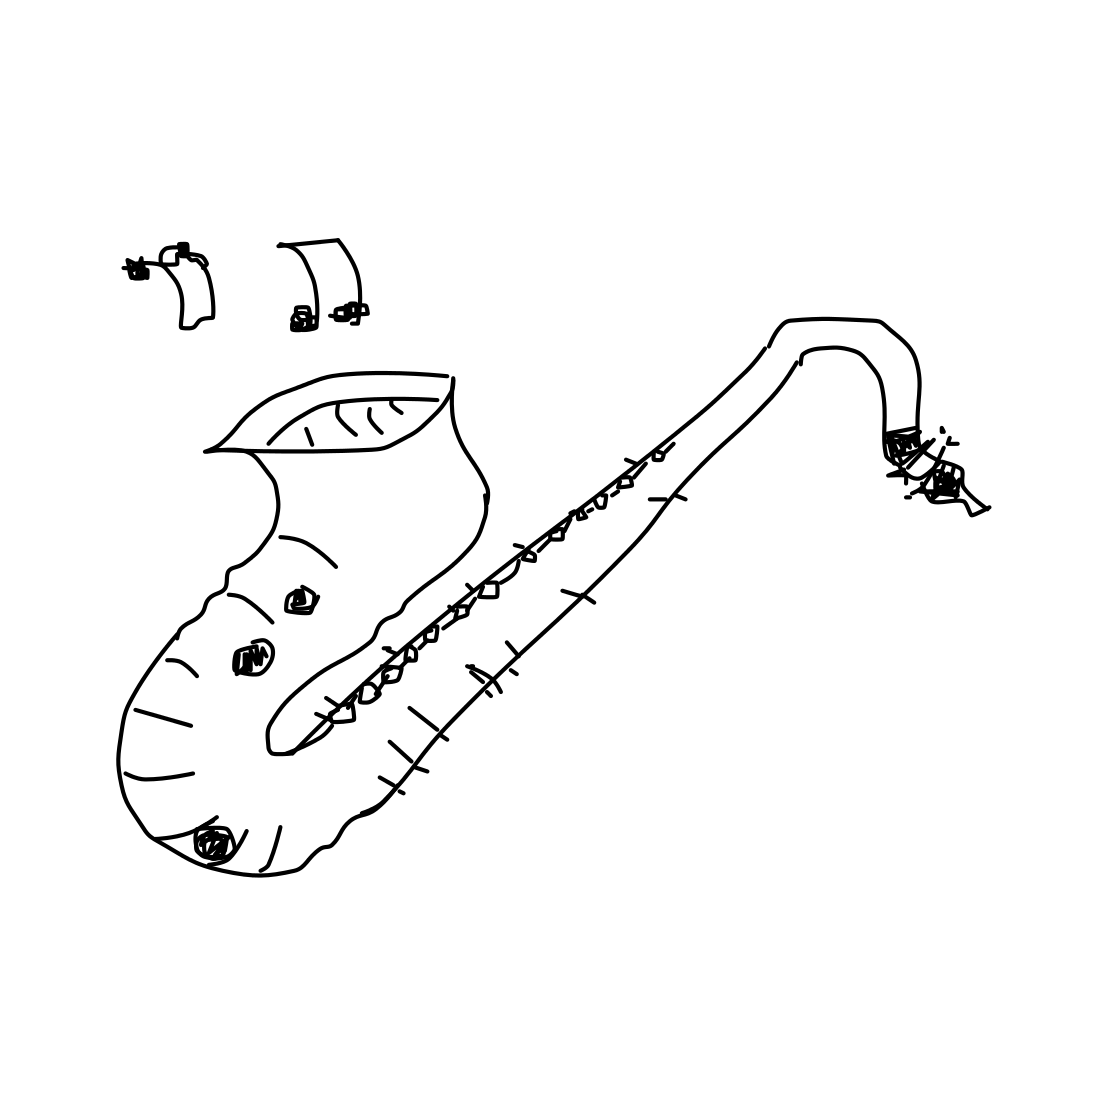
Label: saxophone